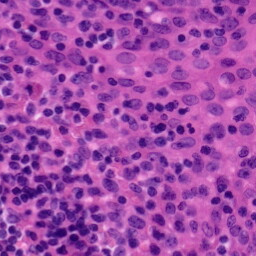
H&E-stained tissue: Tonsil